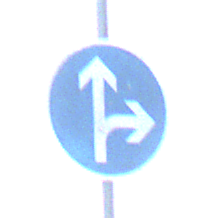
Verkehrszeichen: VorgeschriebeneFahrtrichtungGeradeausOderRechts
Umgebung: Outdoor, Nature
Tageszeit: SunriseSunset
Wetter: PartlyCloudy
Licht: Natural
Jahreszeit: NotSpecified
Kontrast: LowContrast